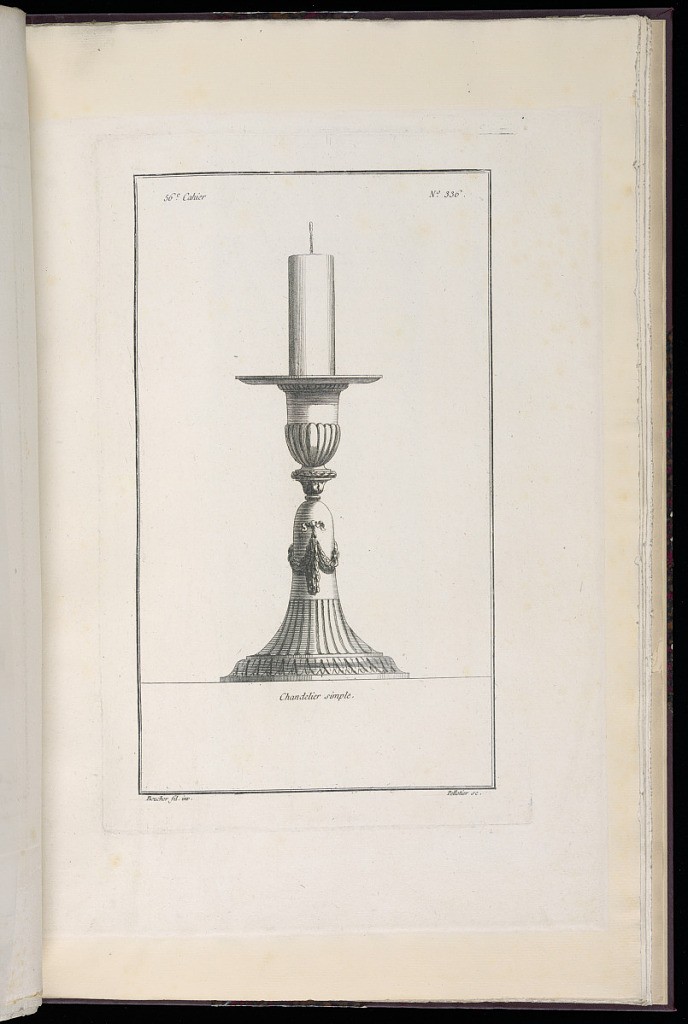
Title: Chandelier simple
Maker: Juste-François Boucher, French, 1736 – 1782
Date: ca. 1775
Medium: Engraving on off white laid paper
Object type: Print
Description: Design for a candlestick decorated with lancet leaves, scalloping, garland, bound leaf, and gadrooning. The plate is signed.